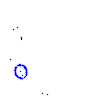
Particle: proton